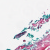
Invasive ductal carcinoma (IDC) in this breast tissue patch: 0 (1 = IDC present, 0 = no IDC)